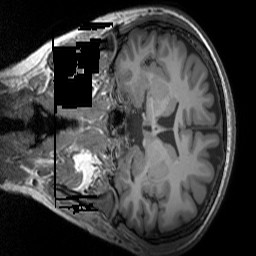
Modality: T1w
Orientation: coronal
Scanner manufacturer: siemens
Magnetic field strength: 3 T
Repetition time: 1.9 s
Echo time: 0.00267 s